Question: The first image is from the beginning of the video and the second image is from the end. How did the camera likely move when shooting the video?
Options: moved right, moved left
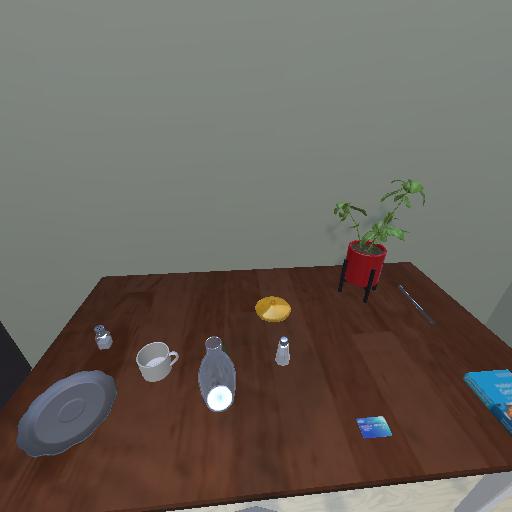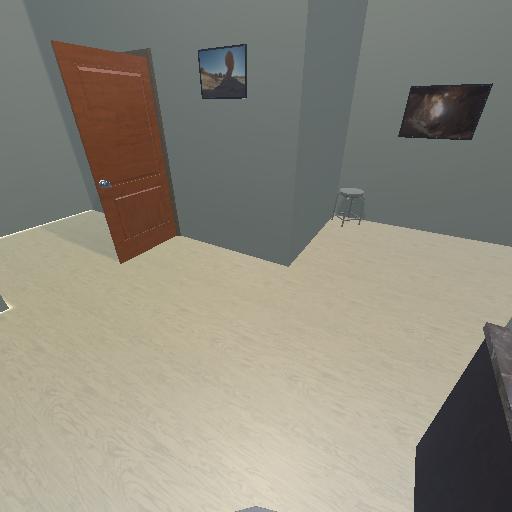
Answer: moved right